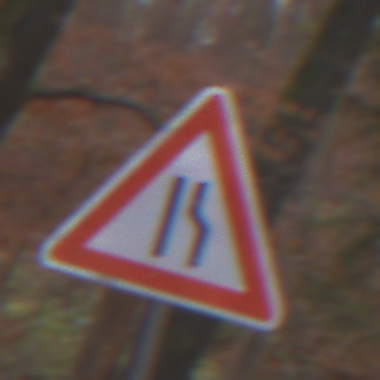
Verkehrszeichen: EinseitigVerengteFahrbahnRechts
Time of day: Midday
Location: Outdoor (Nature)
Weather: Overcast
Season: Autumn
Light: Natural